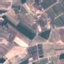
Label: PermanentCrop